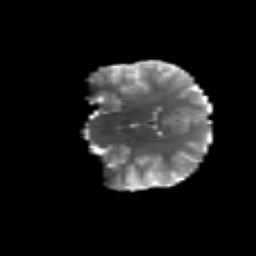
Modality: T2w
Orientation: coronal
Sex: female
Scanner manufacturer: siemens
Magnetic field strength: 3 T
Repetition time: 5 s
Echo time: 0.071 s